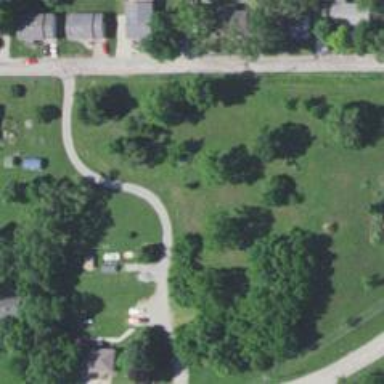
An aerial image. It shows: Residential road.